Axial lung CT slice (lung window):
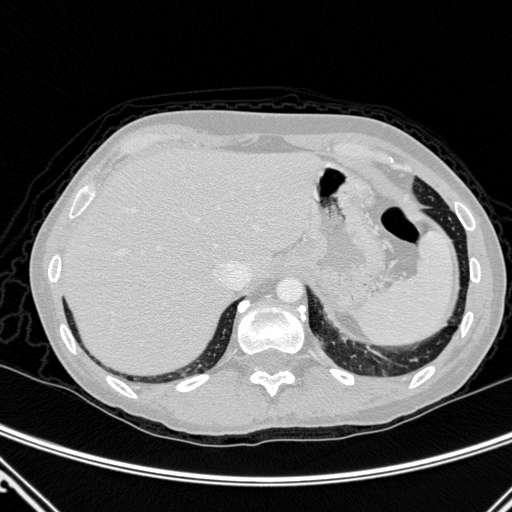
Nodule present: no